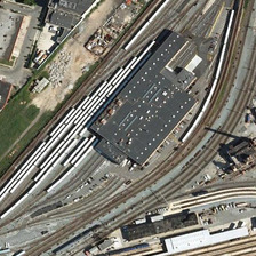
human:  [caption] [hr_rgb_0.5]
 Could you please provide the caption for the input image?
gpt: There is a huge rectangular building in the middle of the white railway line.

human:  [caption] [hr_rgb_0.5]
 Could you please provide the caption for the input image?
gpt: There is a huge rectangular building in the middle of the white railway tracks.

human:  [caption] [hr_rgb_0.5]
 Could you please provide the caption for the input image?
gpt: There is a railway station with a black roof and many white trains parked outside.

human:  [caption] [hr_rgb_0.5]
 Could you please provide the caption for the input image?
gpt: The railway station has a black roof and many white trains are parked outside.

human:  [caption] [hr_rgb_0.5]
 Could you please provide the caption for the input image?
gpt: There is a huge rectangular building located in the middle of the white railway tracks.